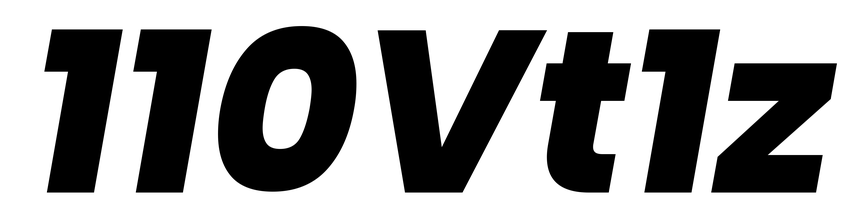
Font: Poppins-ExtraBoldItalic